Question: I would like to know if my solution to this problem is correct
> ThreadA and ThreadB both need both resources, P and Q, in order to do some work. Each Thread can acquire a resource with lockQ() or lockP(). The resources cannot be shared. If a Task tries to acquire a resource that is already in use, it blocks. When a Task no longer needs a resource it owns it can release it with unlockP() or unlockQ().Each task runs its own code and uses the functions lockP(), lockQ(), doWork(), unlockP() and unlockQ(). Each thread releases its resources after invokes "doWork()"; the resources are released in the opposite order they were obtained. Show a sequence of operations for each thread so that deadlock is impossible.
Solution:
> lockP();lockQ();doWork();unlockQ();unlockP();lockP();lockQ();doWork();unlockQ();unlockP();
The reason I locked P and Q first for both, was because if the processor was executing TaskA first, TaskB would become blocked. This would allow for TaskA to finish execution, and then move on to TaskB which would e unblocked.

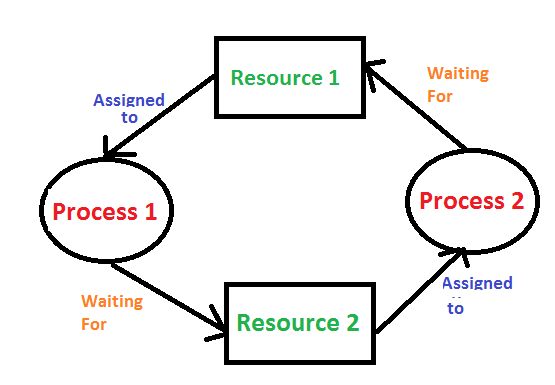
Answer: Yes your solution is correct.
An alternative is for to 'lockQ' before 'lockP', while does 'lockP' and 'lockQ'. But this has the potential for dead lock if gets 'Q' and gets 'P'. In such a case both task's are blocked.
As you mention, having both acquire the resources in the same order, ensures one is blocked without causing the other to block on the other resource.
Coffman, Elphick and Shoshani (1971) identified four conditions for occurrence of a dead lock[1],
1. Shared resources which are used under mutual exclusion
2. Incremental acquisition
3. No preemption (once acquired, a task will not give up a resource until it has completed its work)
4. Wait-for cycle
You must nullify one of these conditions for a guarantee of no deadlocks occurring. By ensuring both tasks acquire the resources in the same order, you have make sure condition 4 does not hold, i.e. , will never both hold a resource and wait for a second resource at the same time.
[1]: Magee, Kramer, , page 107